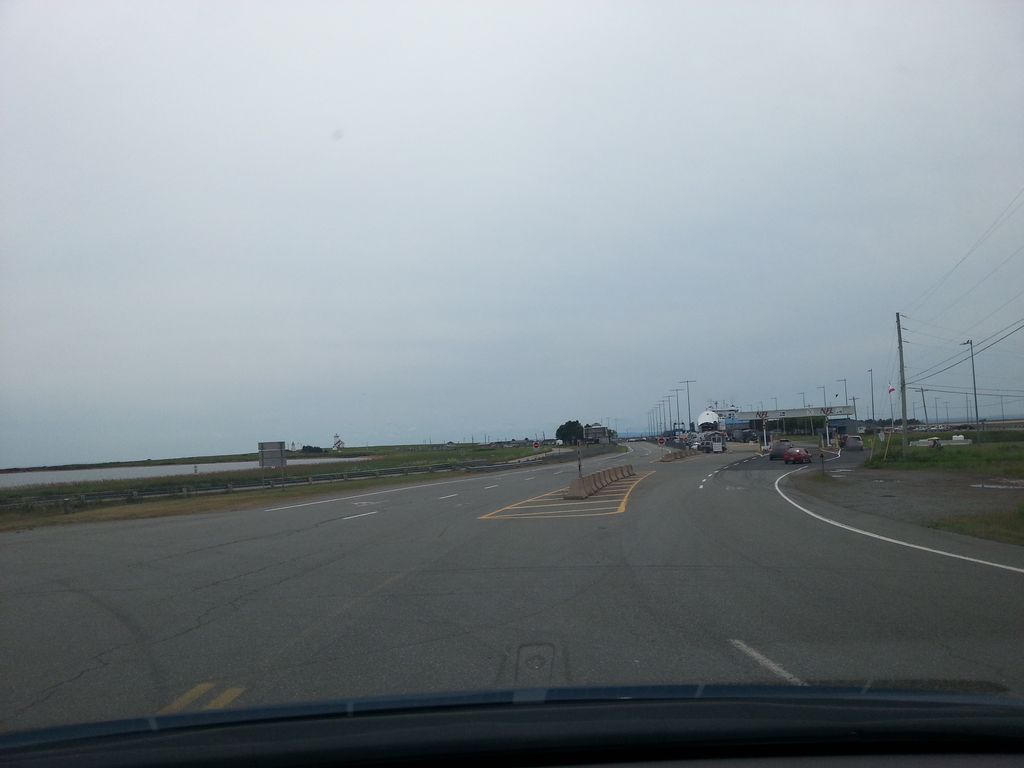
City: charlottetown